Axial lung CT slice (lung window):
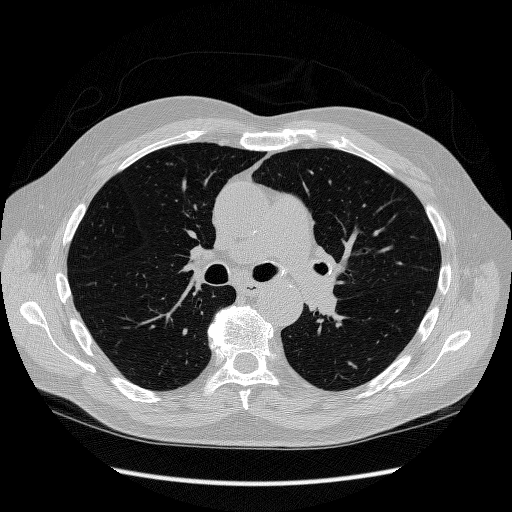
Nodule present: no